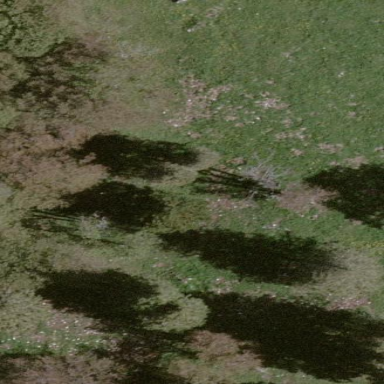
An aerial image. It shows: Forest area.